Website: walmart
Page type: cart
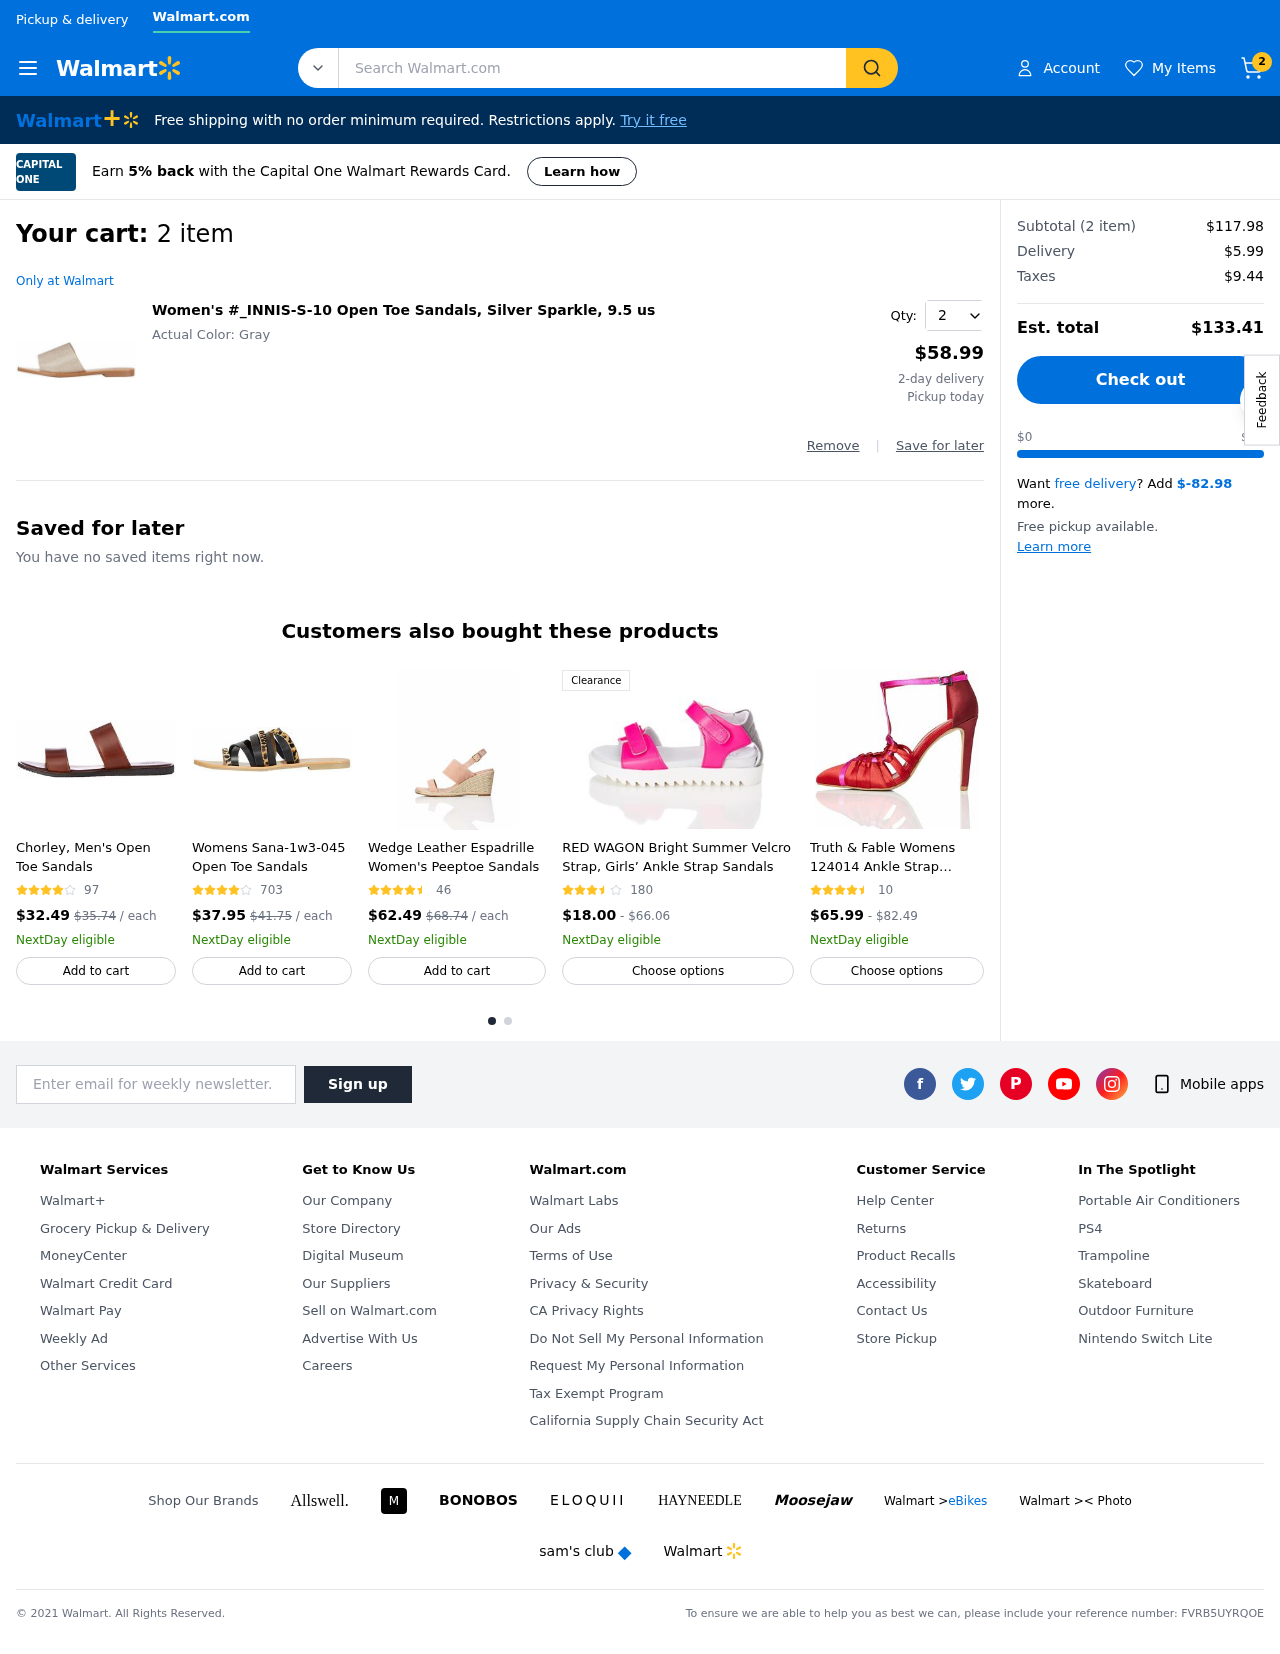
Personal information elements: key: PII_EMAIL
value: emily.allen@gmail.com
Product elements: key: PRODUCT1_NAME
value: Women's #_INNIS-S-10 Open Toe Sandals, Silver Sparkle, 9.5 us
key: PRODUCT1_PRICE
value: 58.99
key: PRODUCT1_QUANTITY
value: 2
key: PRODUCT2_NAME
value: Chorley, Men's Open Toe Sandals
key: PRODUCT2_NUM_RATINGS
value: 97
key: PRODUCT2_PRICE
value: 32.49
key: PRODUCT3_NAME
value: Womens Sana-1w3-045 Open Toe Sandals
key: PRODUCT3_NUM_RATINGS
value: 703
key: PRODUCT3_PRICE
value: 37.95
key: PRODUCT4_NAME
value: Wedge Leather Espadrille Women's Peeptoe Sandals
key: PRODUCT4_NUM_RATINGS
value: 46
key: PRODUCT4_PRICE
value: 62.49
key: PRODUCT5_NAME
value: RED WAGON Bright Summer Velcro Strap, Girls’ Ankle Strap Sandals
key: PRODUCT5_NUM_RATINGS
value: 180
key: PRODUCT5_PRICE
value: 18
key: PRODUCT6_NAME
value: Truth & Fable Womens 124014 Ankle Strap Sandals
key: PRODUCT6_NUM_RATINGS
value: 10
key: PRODUCT6_PRICE
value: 65.99
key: PRODUCT2_ORIGINAL_PRICE
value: $35.74
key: PRODUCT3_ORIGINAL_PRICE
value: $41.75
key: PRODUCT4_ORIGINAL_PRICE
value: $68.74
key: PRODUCT5_PRICE_MAX
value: $66.06
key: PRODUCT6_PRICE_MAX
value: $82.49
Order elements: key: ORDER_NUM_ITEMS
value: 2
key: ORDER_NUM_ITEMS
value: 2 item
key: ORDER_SUBTOTAL
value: $117.98
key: ORDER_SHIPPING_COST
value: $5.99
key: ORDER_TAX
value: $9.44
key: ORDER_TOTAL
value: $133.41
Search elements: key: HEADER_SEARCH
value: Search Walmart.com